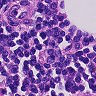
Metastatic tissue present: no